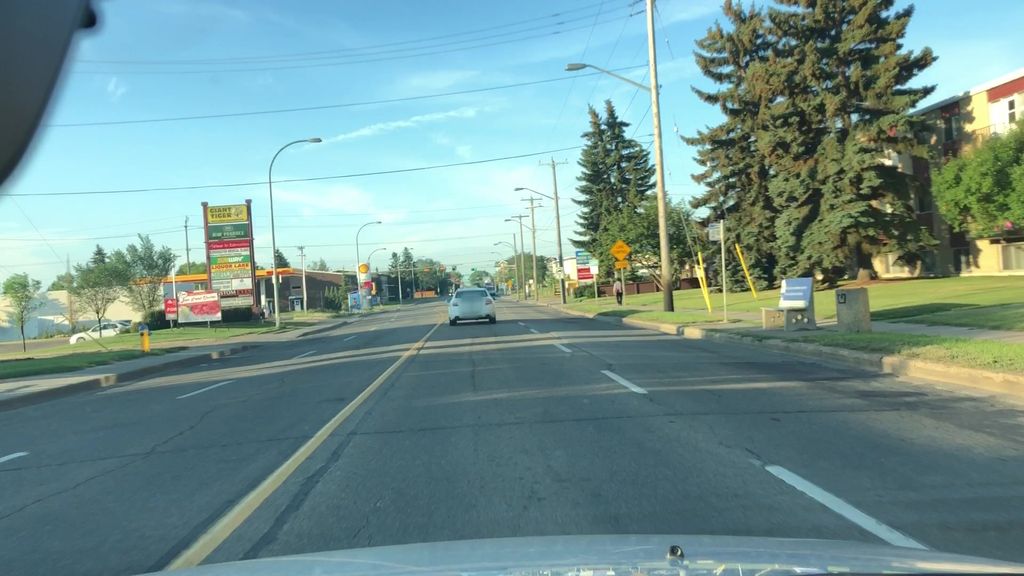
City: edmonton